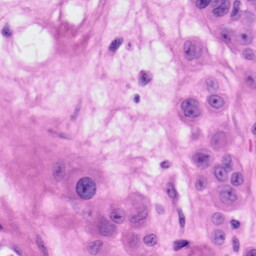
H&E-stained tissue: Skin